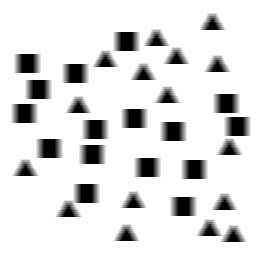
Squares: 16
Triangles: 16
Stars: 0
Total shapes: 32